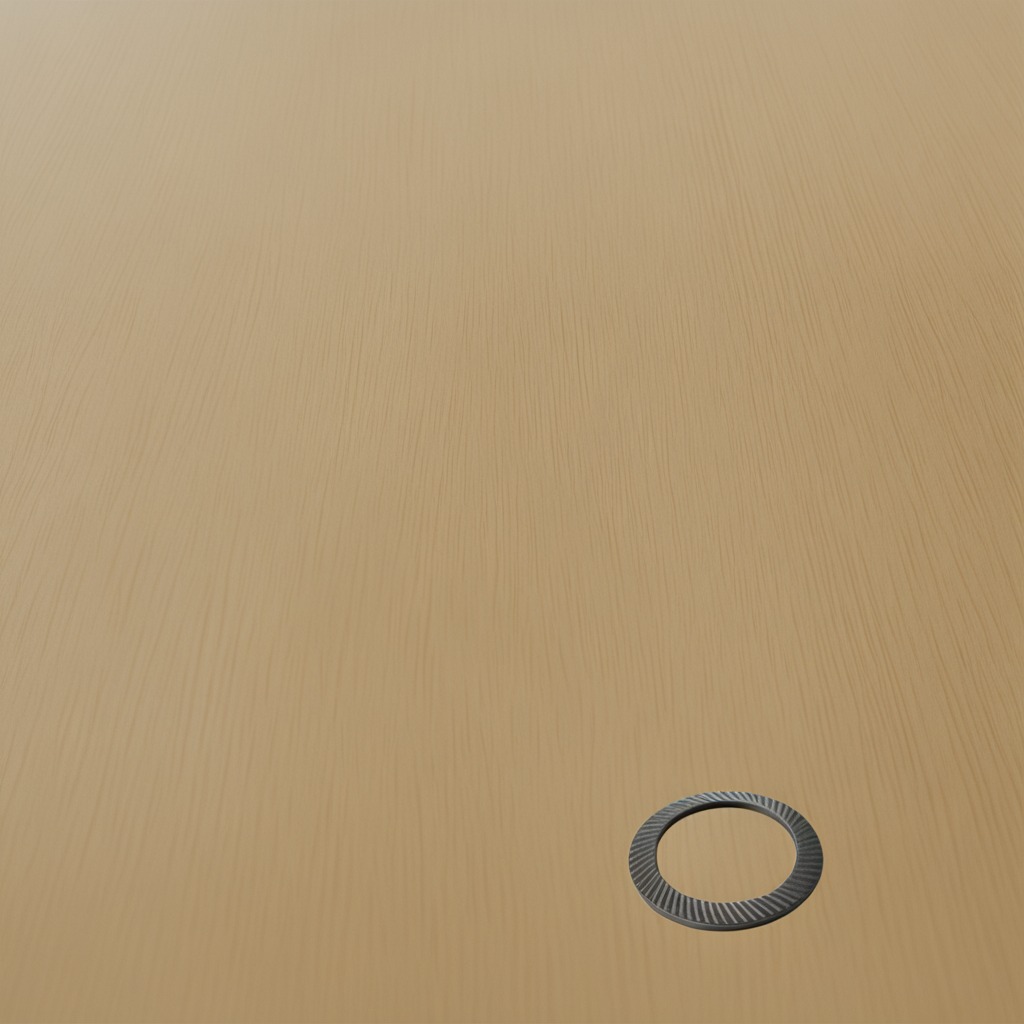
A flat metal washer lies on a plywood surface in a paint workshop lit by afternoon window light.